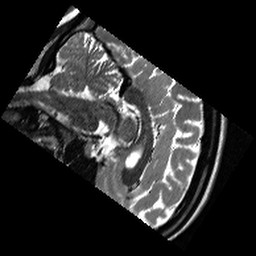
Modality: T2w
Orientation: sagittal